Question: I am trying to run the AWS android samples from <URL>
I have included the following jars in libs:
- - -
Also I have added the 'AWS_ACCOUNT_ID, COGNITO_POOL_ID, COGNITO_ROLE_UNAUTH, BUCKET_NAME'
this is the logcat

When im runnig this sample, action and then program shuts down.
What is problem?
I don't know what to do.
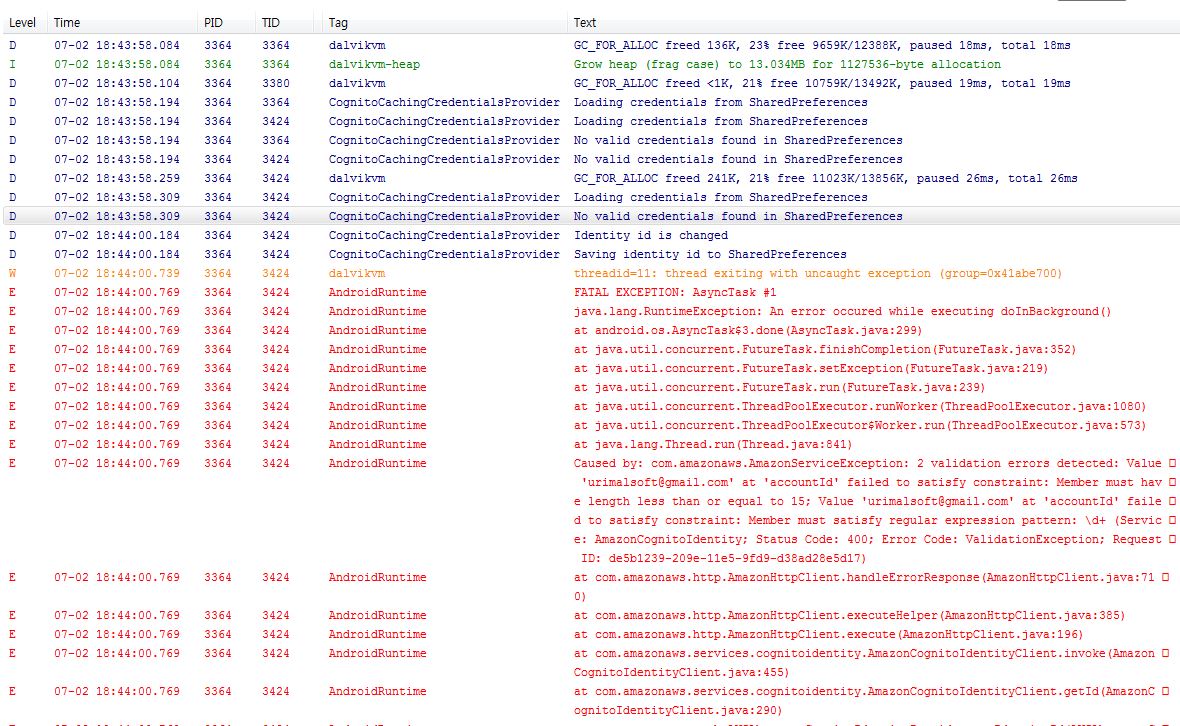
Answer: The stacktrace shows 'accountId' is malformed. The 'accountId' isn't your login email of your AWS account. Instead, it should be a 12 digit account number. One way to find it is to go to console -> 'My Account' (top right corner).
PS: consider use the latest SDK version v2.2.2. It has lots of improvements compared to v2.0.4. You can find it at <URL>.